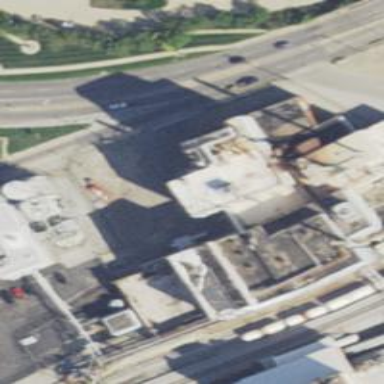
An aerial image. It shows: Industrial building.